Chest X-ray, PA view. Patient: 48 years old, sex F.
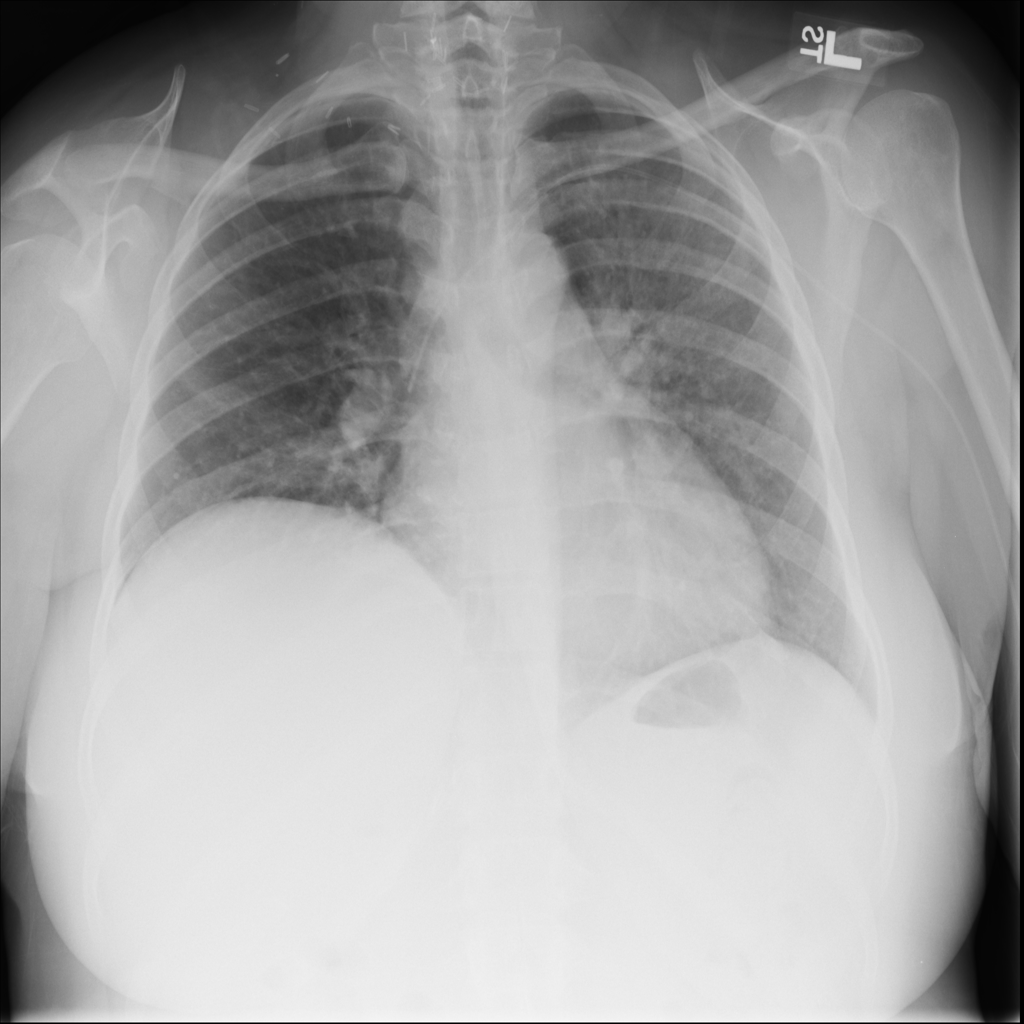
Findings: No Finding